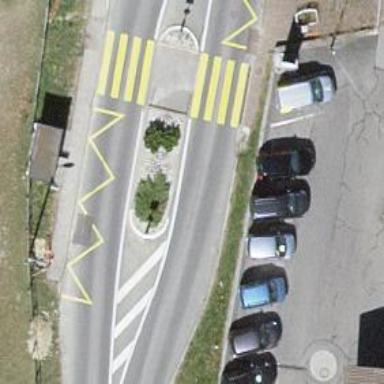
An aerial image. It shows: Public transport stop position.